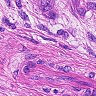
Metastatic tissue present: yes